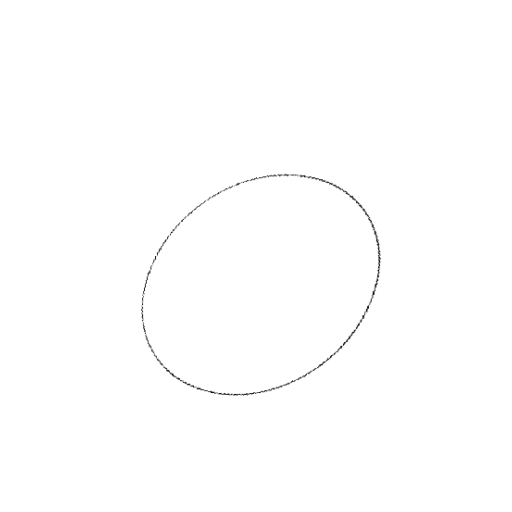
Crossing number: 0